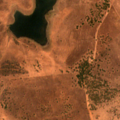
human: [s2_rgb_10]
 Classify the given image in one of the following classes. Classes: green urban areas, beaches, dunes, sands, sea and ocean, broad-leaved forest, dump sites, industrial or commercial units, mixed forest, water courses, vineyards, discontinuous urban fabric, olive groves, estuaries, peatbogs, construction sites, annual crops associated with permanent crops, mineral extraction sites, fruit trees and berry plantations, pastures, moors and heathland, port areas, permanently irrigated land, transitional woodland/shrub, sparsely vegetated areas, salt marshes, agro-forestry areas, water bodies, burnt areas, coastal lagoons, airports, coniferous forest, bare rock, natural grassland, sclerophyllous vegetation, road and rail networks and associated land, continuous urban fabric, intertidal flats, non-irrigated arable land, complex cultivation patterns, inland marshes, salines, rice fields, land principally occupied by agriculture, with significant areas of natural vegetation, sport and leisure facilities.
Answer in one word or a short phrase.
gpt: pastures, agro-forestry areas, transitional woodland/shrub, water bodies